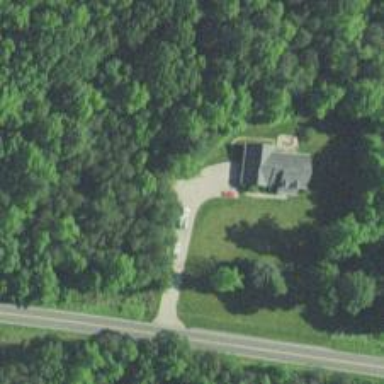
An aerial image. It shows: Driveway leading to service road.